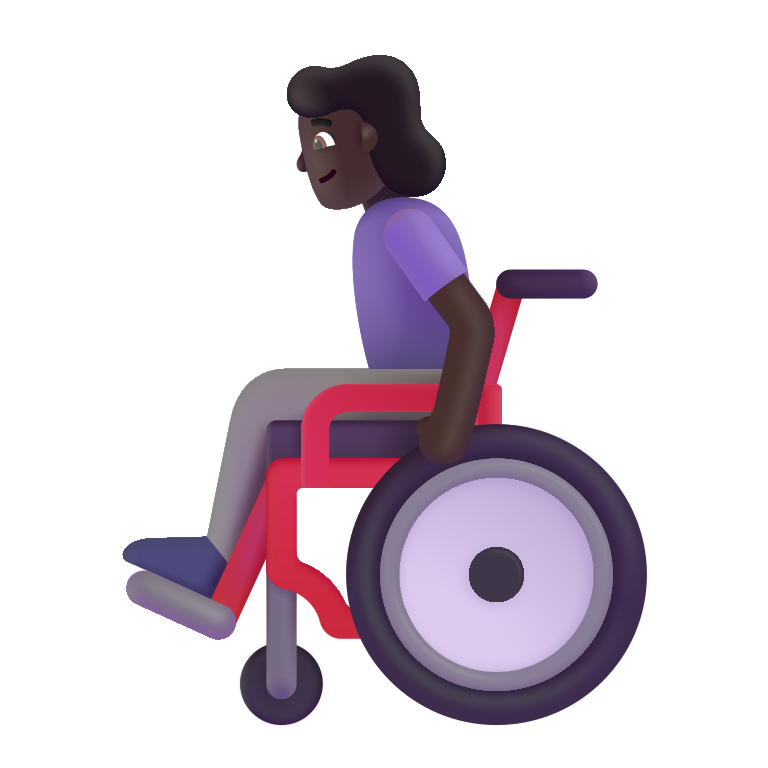
woman in manual wheelchair color dark